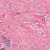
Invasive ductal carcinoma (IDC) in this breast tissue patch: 0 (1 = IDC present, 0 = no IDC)